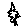
Label: tree